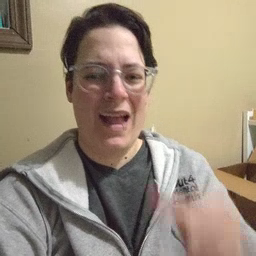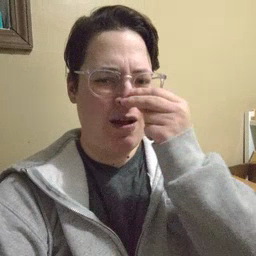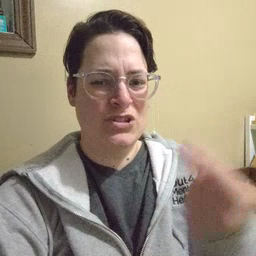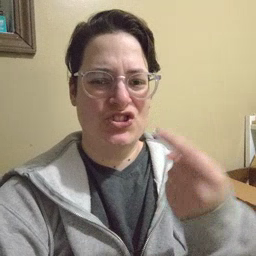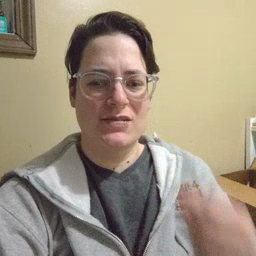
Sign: owie